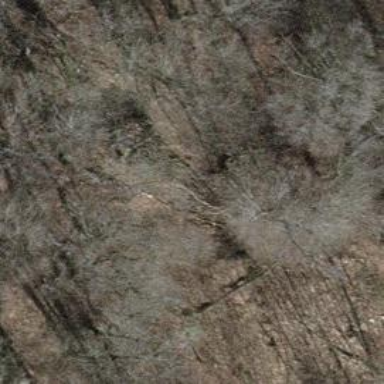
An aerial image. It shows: Cliff in nature.